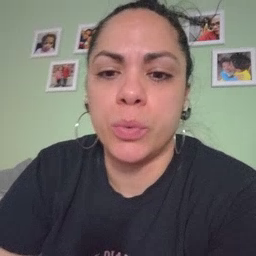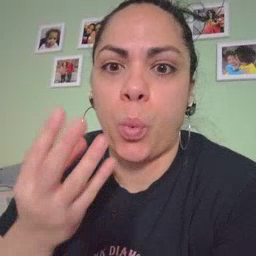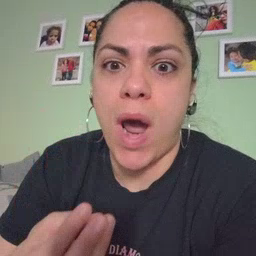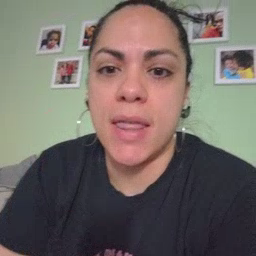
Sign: wet